Interaction volume radius: 10 \u00c5
Interaction volume height: 10 \u00c5
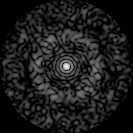
Disorder parameter: 0.8274